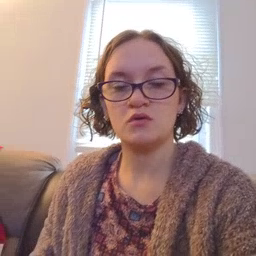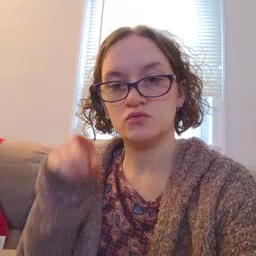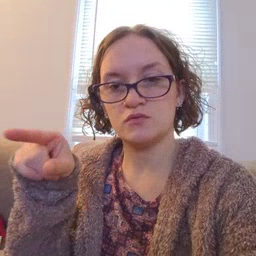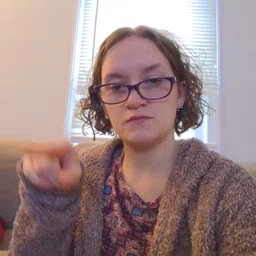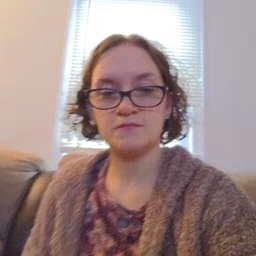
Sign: hesheit